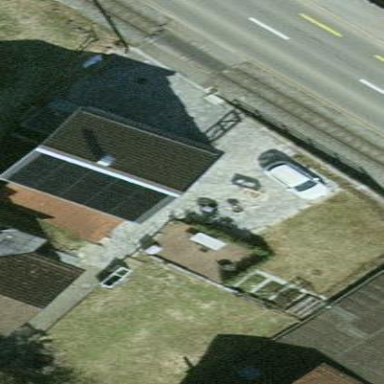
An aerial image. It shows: Simple house.